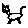
Label: cat